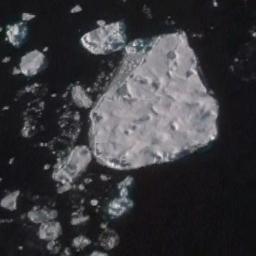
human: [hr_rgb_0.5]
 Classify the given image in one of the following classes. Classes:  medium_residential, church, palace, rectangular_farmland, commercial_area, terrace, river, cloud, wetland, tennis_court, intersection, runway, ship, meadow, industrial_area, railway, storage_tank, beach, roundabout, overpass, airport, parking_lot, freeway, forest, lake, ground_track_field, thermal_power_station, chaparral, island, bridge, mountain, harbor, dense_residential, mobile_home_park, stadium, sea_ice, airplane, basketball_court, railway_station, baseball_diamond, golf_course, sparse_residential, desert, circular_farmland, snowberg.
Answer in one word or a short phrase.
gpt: sea_ice